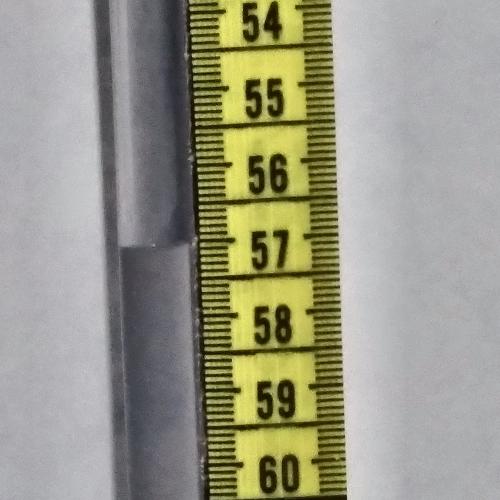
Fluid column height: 57.0 cm